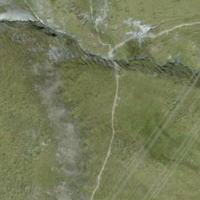
EUNIS habitat code: 26
Species observed at this site:
Eriophorum scheuchzeri